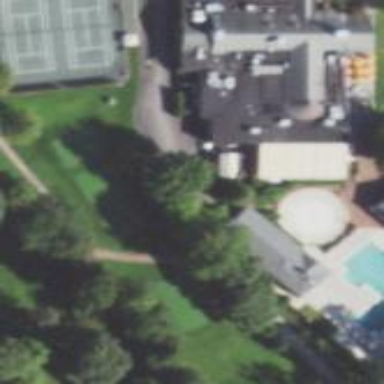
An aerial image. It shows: Clubhouse building associated with golf course.